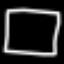
Label: square